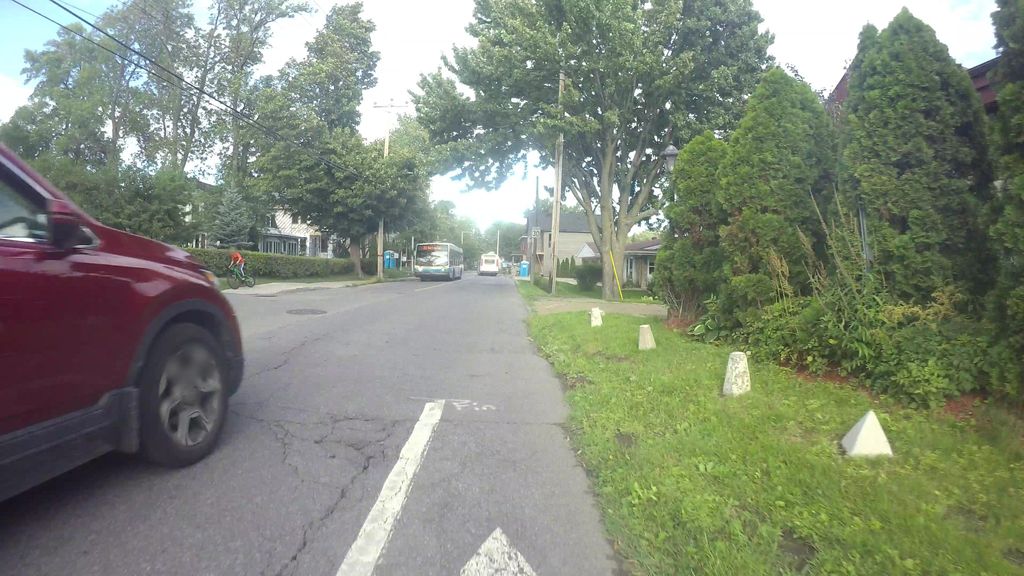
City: montreal